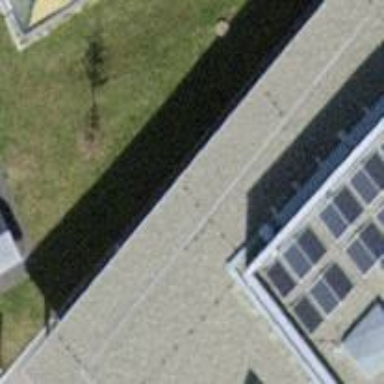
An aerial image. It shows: View of roof of building.